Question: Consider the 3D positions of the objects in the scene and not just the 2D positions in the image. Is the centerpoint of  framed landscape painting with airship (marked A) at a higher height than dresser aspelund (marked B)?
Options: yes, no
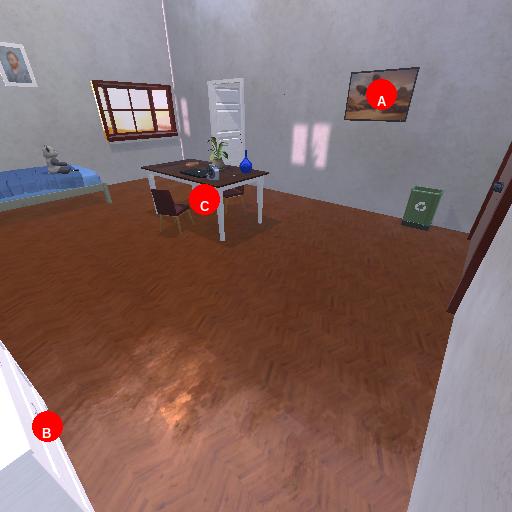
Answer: yes